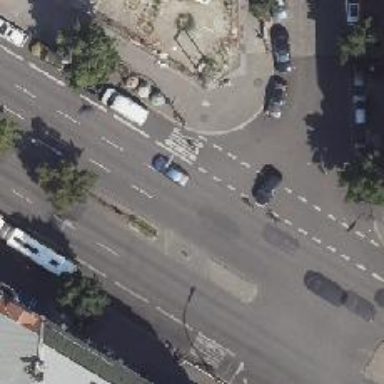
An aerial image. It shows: Unmarked crossing on the road.